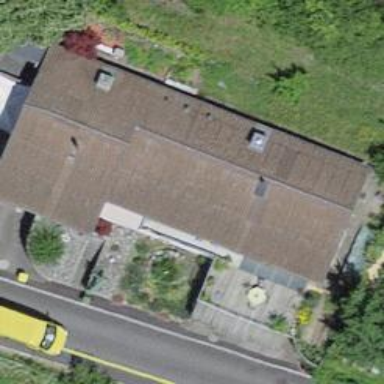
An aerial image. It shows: Residential building.